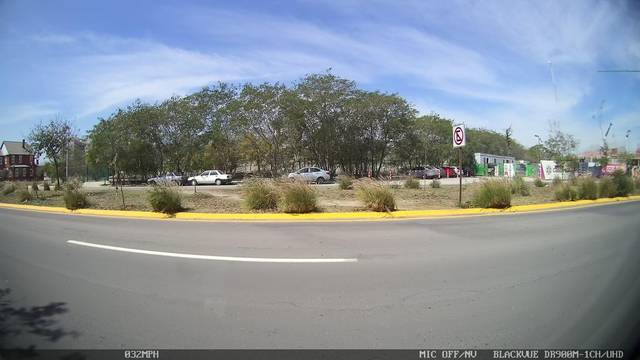
Region: Mexico
Coordinates: 25.698, -100.304